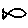
Label: fish